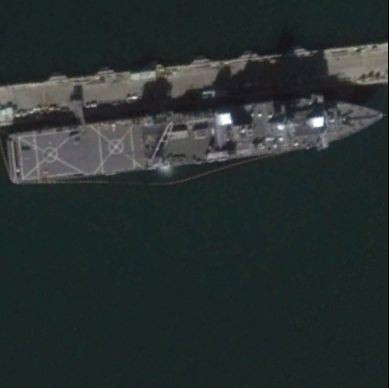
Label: combat